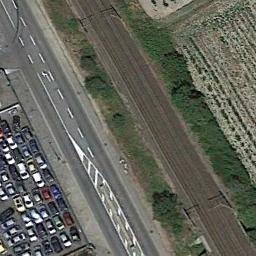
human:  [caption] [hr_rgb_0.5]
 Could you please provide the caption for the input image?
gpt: These railways are between the a parking lot and a field and a road is on one side of the railways .

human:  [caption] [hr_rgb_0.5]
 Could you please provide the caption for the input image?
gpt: There are many cars beside the railway .

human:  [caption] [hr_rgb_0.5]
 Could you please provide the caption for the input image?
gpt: The railway is next to the parking lot .

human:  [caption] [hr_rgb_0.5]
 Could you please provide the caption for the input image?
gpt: There are several rows of buildings on one side of the railway .

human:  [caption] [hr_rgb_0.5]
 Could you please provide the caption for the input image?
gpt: There are many cars and some green bushes beside the railway .